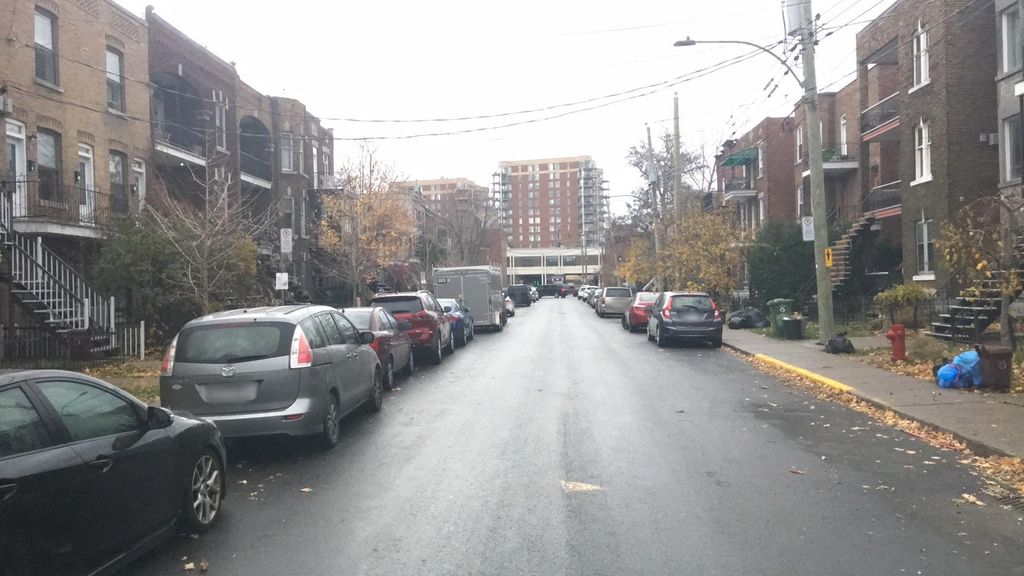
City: montreal